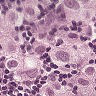
Metastatic tissue present: yes